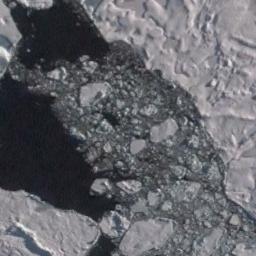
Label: sea_ice